Breast ultrasound image
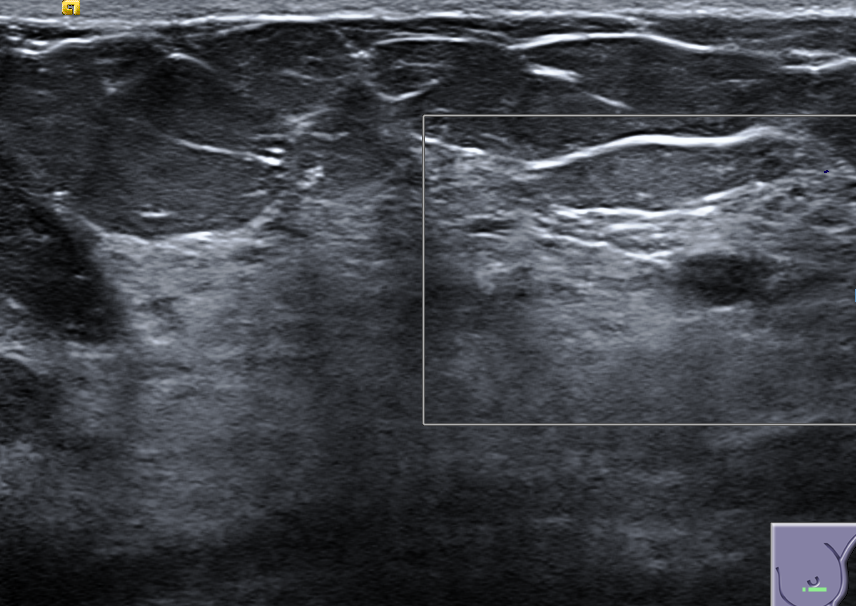
Diagnosis: benign